Question: What is the value of the measurement in the image?
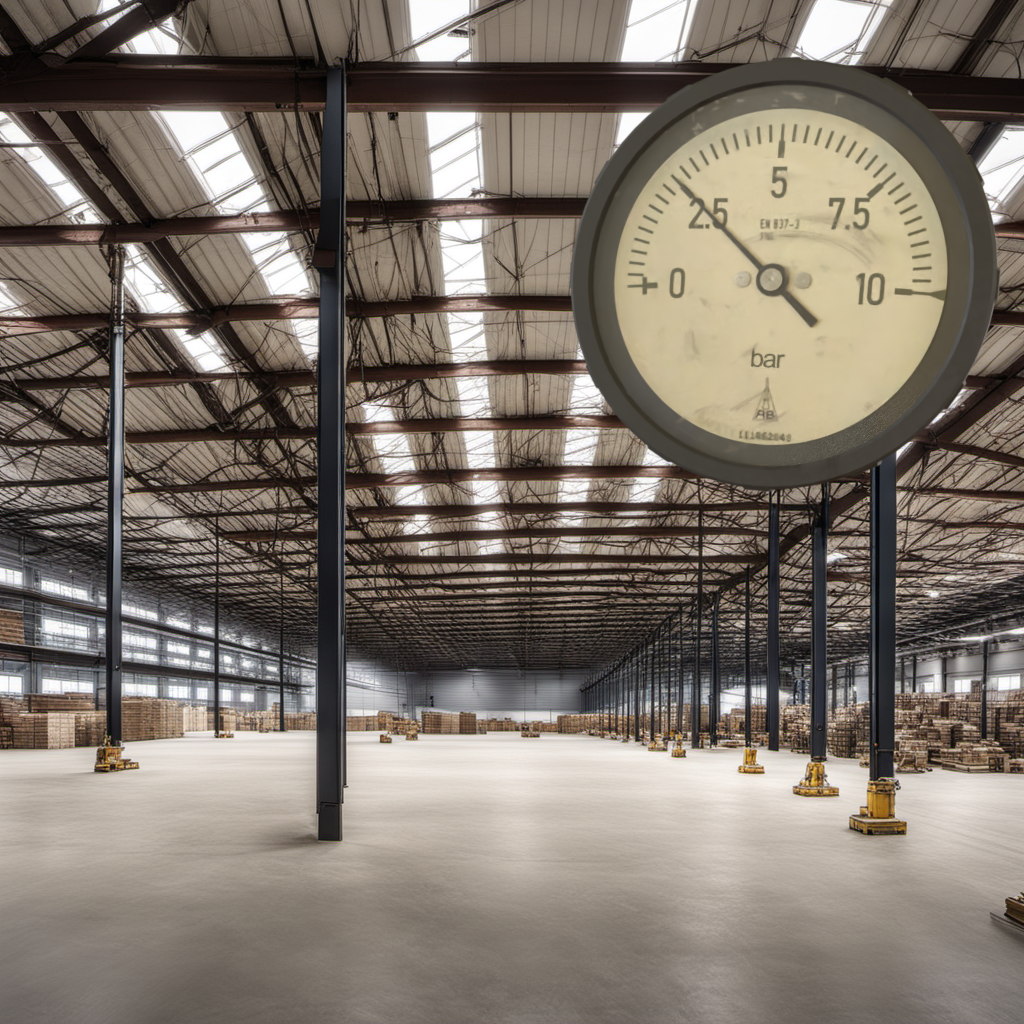
Answer: The result is 2.6
Question: What is the range of the measurement shown in the image?
Answer: The range is from 0 to 10
Question: What is the minimum and maximum reading range of the measurement in the image?
Answer: The minimum value is 0 and the maximum value is 10